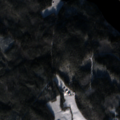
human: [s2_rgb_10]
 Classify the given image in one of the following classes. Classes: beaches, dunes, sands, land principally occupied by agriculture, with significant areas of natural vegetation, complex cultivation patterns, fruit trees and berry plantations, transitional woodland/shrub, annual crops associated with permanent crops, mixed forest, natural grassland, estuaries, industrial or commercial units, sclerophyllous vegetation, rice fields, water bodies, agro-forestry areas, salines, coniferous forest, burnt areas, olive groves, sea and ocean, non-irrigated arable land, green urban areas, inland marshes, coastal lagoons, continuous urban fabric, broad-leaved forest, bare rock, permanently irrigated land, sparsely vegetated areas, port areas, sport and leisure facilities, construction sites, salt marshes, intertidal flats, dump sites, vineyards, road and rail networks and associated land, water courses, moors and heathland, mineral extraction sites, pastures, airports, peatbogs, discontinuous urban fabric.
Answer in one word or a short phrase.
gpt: land principally occupied by agriculture, with significant areas of natural vegetation, coniferous forest, mixed forest, transitional woodland/shrub, water bodies